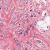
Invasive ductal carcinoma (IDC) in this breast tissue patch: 1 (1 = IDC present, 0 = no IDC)